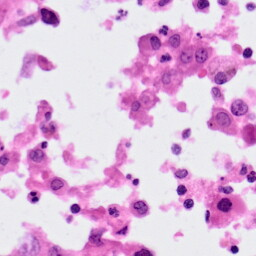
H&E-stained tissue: Lung